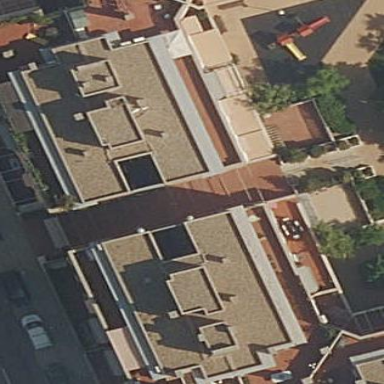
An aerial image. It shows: Residential building.